Question: With my 'TitleAreaDialog' is it possible to add a area or a bar across the bottom, below the buttons. That a message can be displayed to the users, when a operation is taking place.
Here is a example of what I am referring to

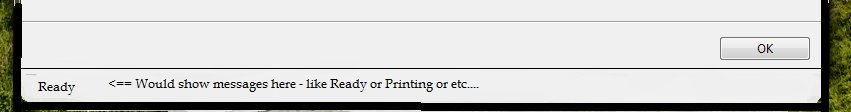
Answer: AFAIK, this is not possible for JFace 'Dialog's. Depending on what exactly you are doing, you might want to have a look at JFace <URL>'. You would have to override the following method:
'''
@Override
protected StatusLineManager createStatusLineManager() {
StatusLineManager statusLineManager = new StatusLineManager();
statusLineManager.setMessage(null, "YOUR_MESSAGE");
return statusLineManager;
}
'''
You can change the text with:
'''
getStatusLineManager().setMessage("YOUR_NEW_MESSAGE");
'''
<URL> is an excellent overview of the 'ApplicationWindow' class.